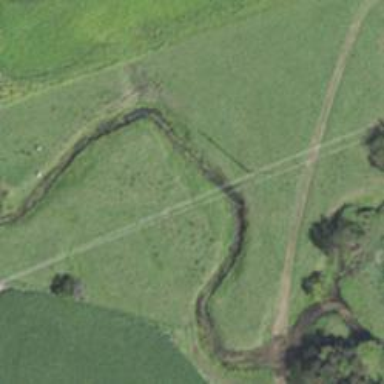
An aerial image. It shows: Path on bridge.